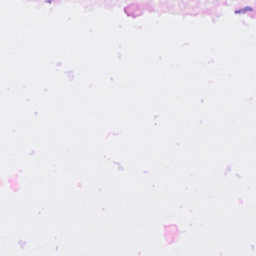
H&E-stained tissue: Breast